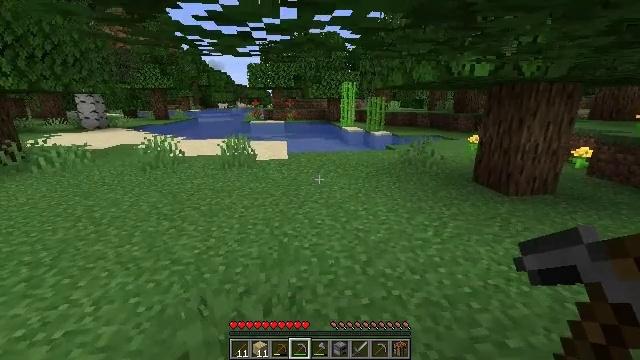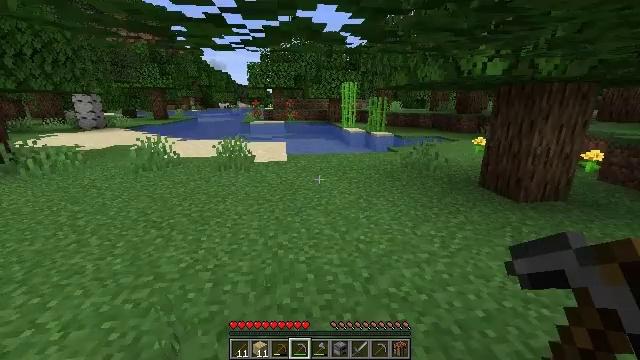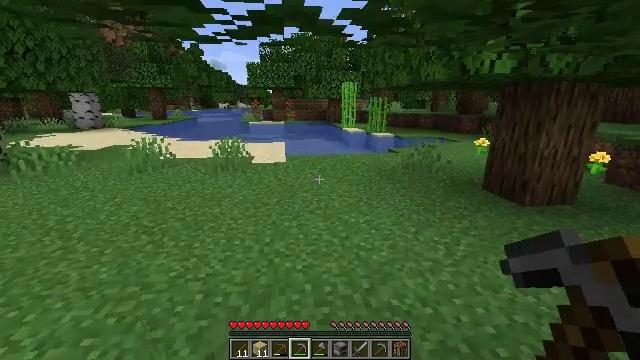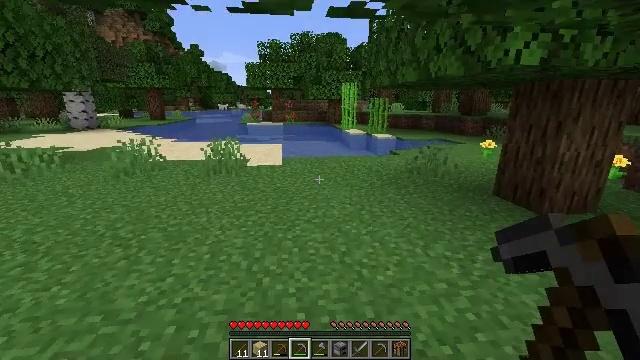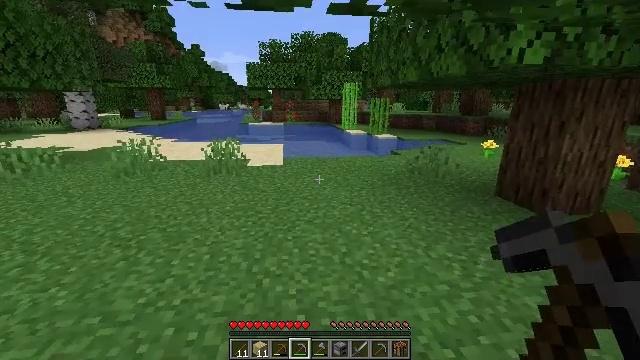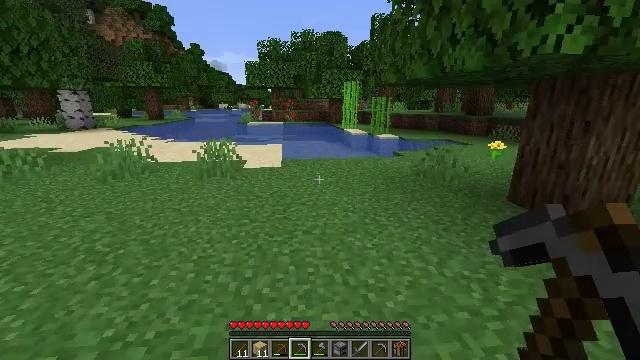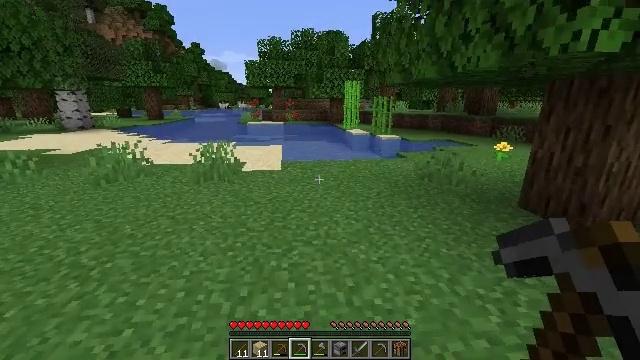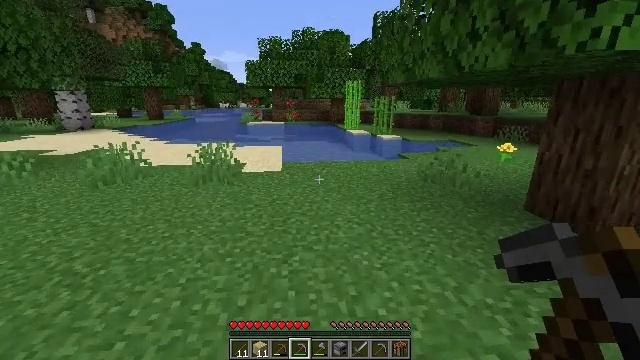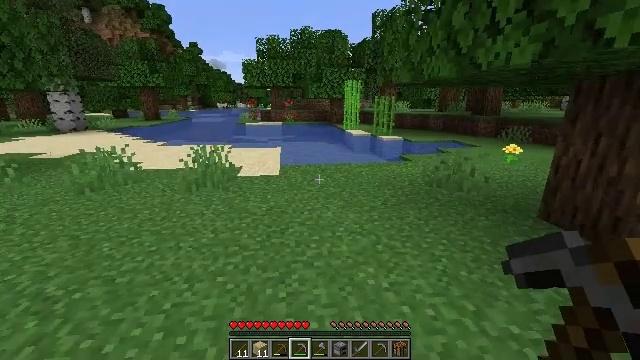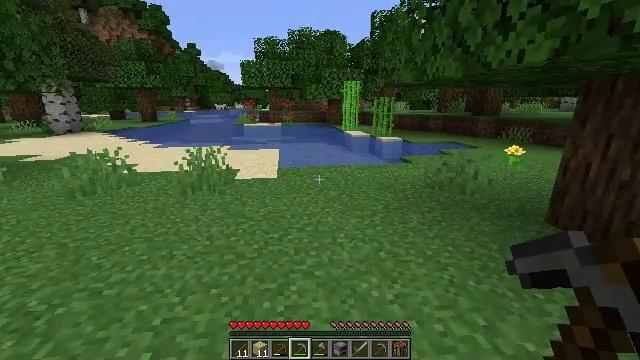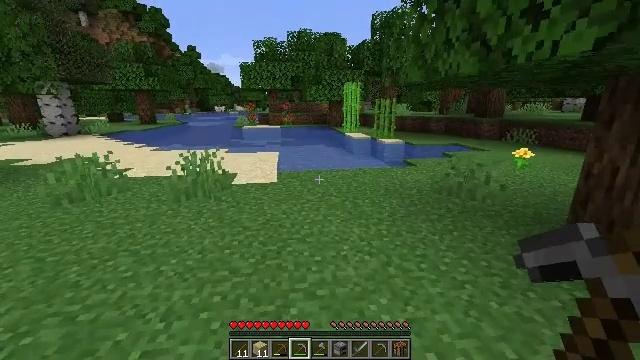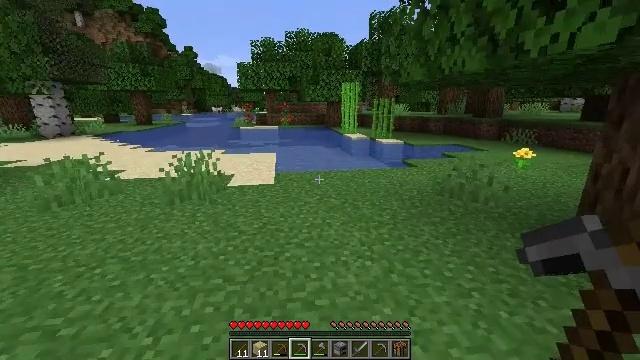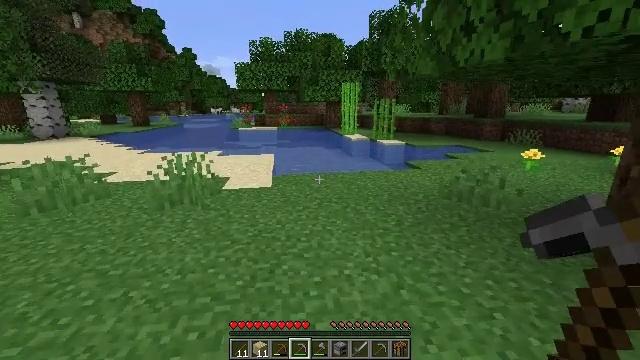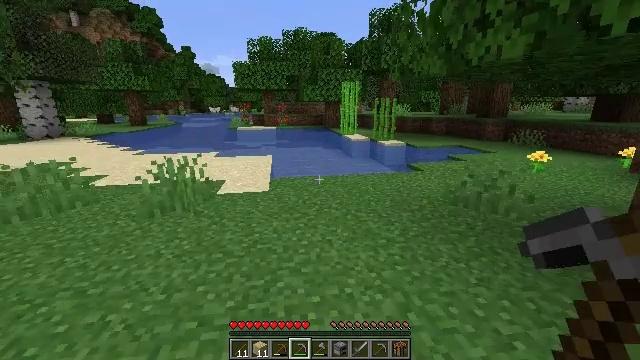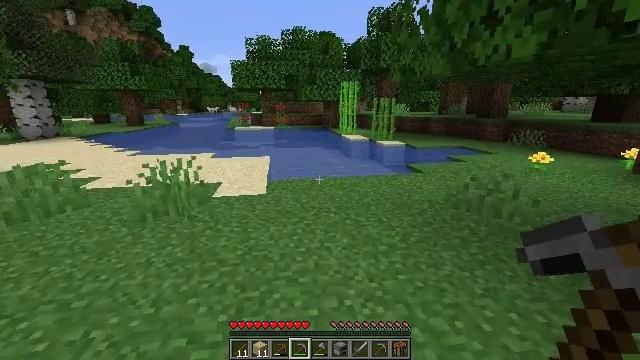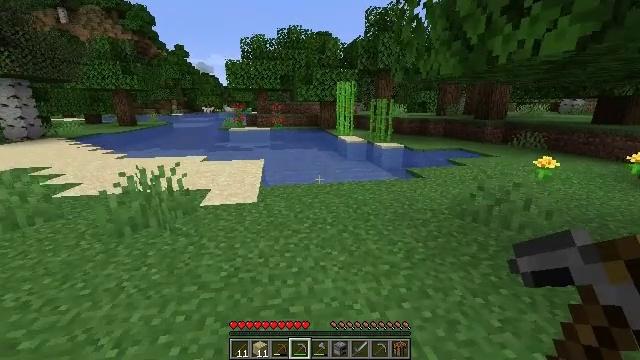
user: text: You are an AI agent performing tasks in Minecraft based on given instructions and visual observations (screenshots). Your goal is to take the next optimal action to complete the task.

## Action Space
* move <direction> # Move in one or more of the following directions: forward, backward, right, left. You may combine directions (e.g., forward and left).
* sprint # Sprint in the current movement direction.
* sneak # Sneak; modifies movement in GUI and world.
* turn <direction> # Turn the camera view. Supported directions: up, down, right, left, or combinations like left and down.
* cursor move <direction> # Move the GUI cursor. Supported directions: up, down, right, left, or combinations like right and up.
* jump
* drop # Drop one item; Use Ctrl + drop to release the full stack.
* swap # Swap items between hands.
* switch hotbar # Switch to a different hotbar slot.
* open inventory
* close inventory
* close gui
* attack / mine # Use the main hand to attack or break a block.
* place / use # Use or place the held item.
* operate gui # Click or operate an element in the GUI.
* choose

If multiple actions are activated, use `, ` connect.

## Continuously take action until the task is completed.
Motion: motion action
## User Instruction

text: Break the sugar cane.
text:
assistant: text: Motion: move forward
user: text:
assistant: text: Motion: move forward
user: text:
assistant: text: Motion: move forward
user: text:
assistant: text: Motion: move forward
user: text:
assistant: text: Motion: move forward
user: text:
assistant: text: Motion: move forward
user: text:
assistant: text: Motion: move forward
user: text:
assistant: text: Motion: move forward
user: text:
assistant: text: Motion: move forward
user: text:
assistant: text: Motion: move forward
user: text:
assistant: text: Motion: move forward
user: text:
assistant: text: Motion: move forward
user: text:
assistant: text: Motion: move forward
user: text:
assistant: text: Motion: move forward
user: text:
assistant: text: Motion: move forward
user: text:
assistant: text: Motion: move forward, turn right
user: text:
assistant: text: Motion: move forward, turn right
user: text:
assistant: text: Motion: move forward
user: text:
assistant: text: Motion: move forward
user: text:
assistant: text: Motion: move forward
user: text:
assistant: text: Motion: move forward
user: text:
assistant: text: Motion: move forward
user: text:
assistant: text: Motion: move forward
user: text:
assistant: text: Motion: move forward
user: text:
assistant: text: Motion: move forward
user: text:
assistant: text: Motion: move forward
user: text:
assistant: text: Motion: move forward, turn right
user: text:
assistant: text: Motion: move forward, turn right
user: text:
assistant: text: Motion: move forward, turn right
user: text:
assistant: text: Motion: move forward, turn right